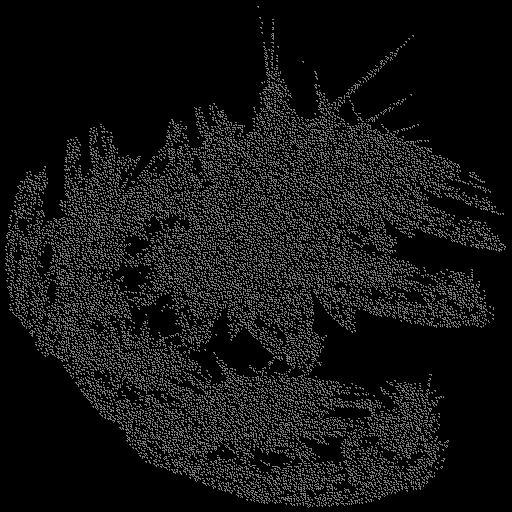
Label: broccoli